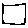
Label: square